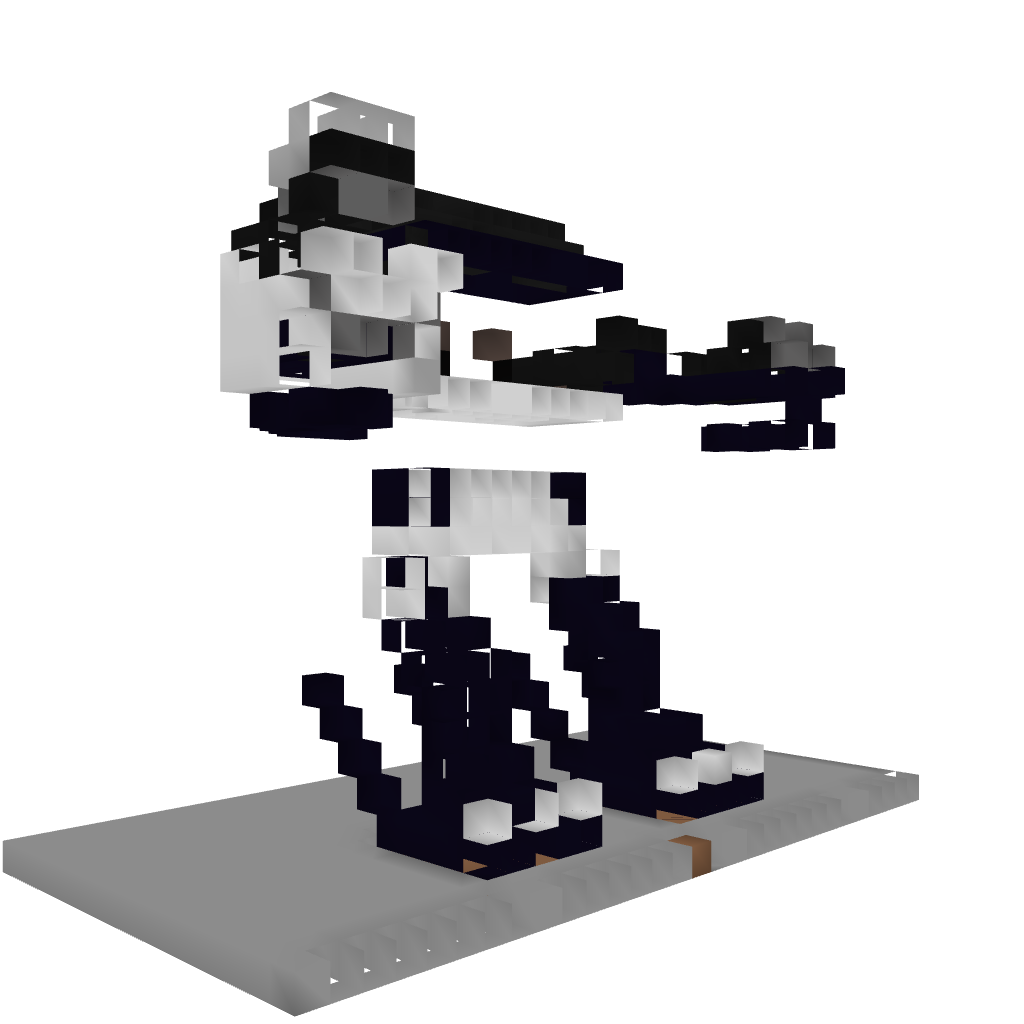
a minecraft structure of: frog mech